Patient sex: M
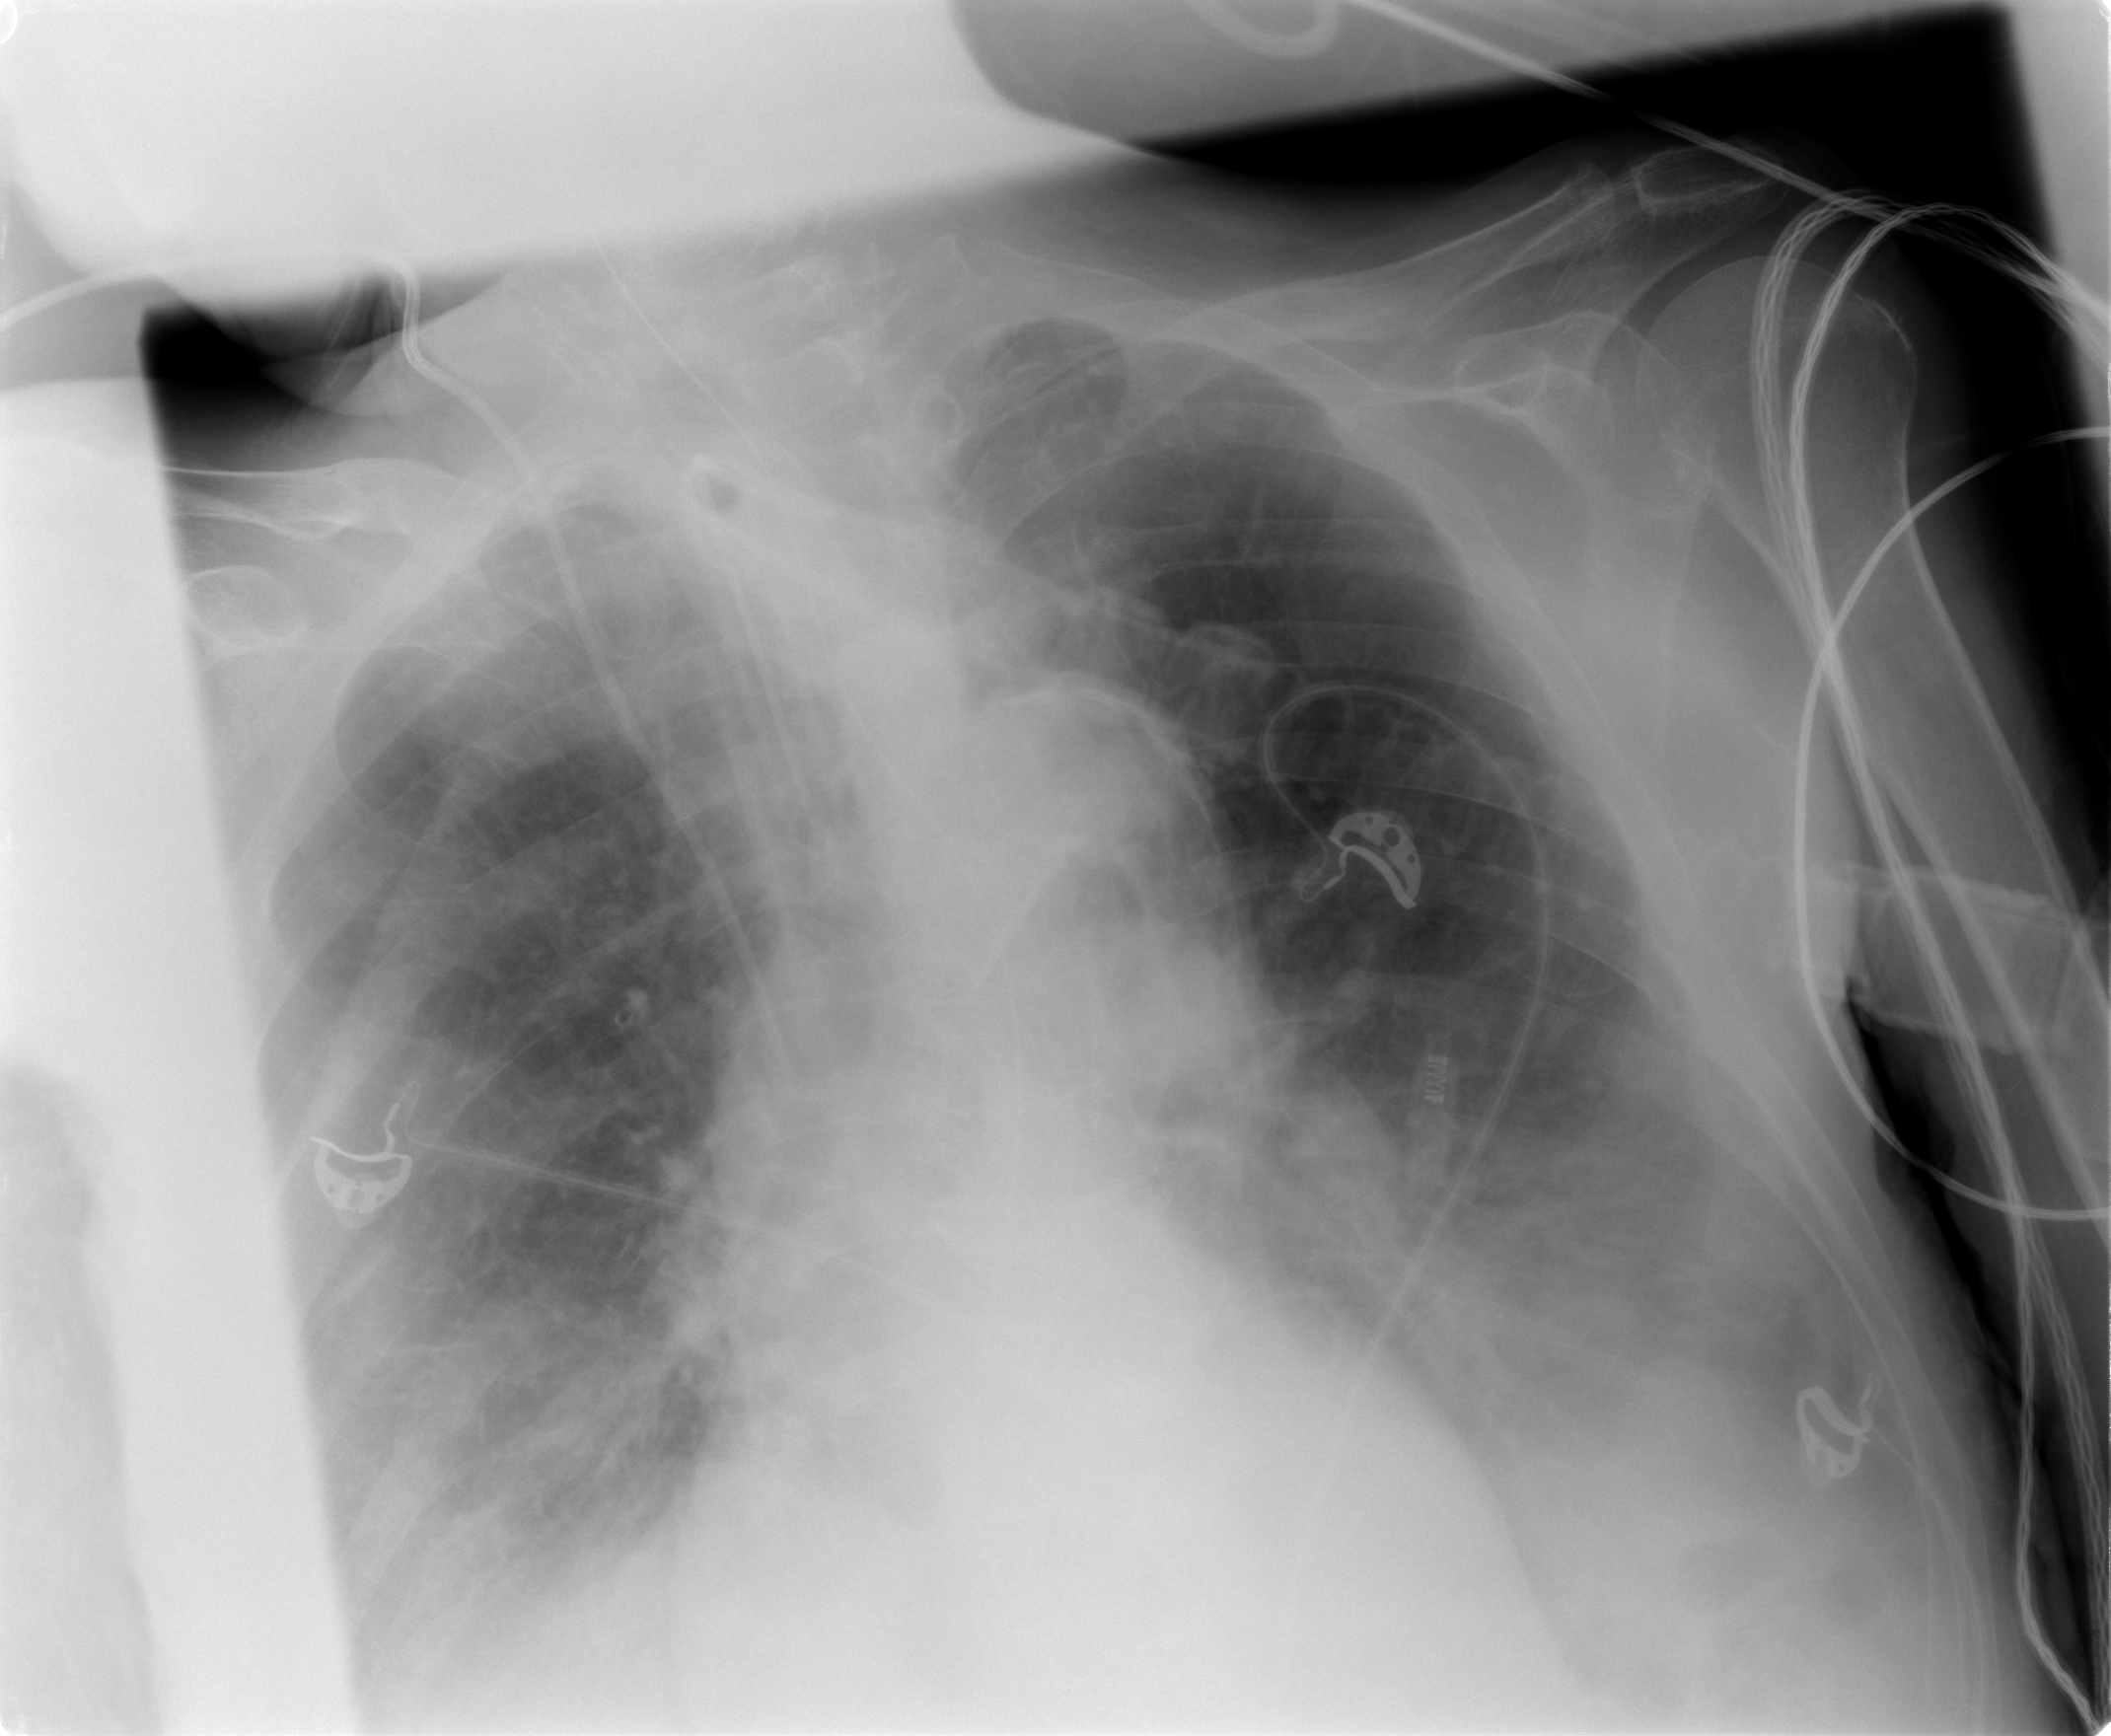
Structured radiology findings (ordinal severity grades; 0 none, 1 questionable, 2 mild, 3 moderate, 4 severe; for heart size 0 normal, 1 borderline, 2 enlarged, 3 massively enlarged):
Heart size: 0
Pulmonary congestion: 0
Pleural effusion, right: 2
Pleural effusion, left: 3
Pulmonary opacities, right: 0
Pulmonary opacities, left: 2
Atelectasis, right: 2
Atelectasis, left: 2